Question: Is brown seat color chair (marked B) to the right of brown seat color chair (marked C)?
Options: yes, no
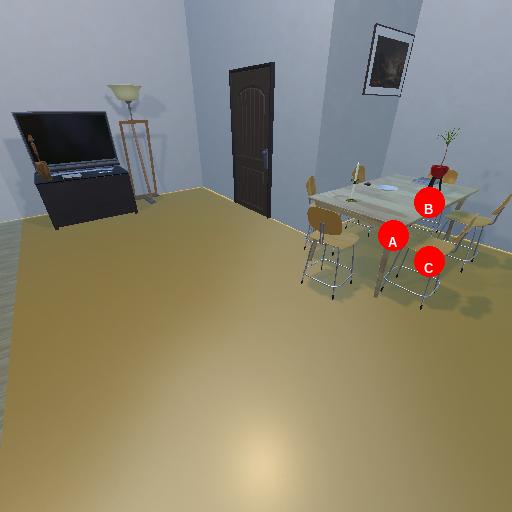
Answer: yes